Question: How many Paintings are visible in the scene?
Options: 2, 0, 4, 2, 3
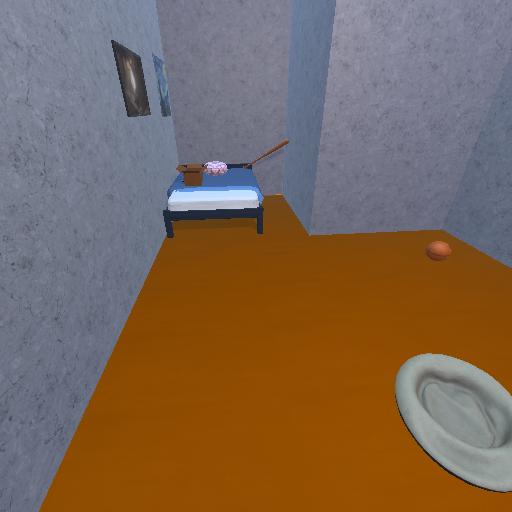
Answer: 2